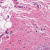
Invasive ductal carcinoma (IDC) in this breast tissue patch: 0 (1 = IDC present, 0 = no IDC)